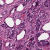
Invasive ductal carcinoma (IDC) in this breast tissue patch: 1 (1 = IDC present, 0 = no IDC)